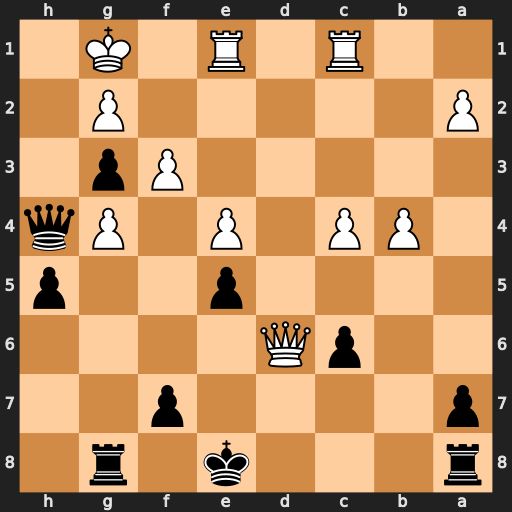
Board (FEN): r3k1r1/p4p2/2pQ4/4p2p/1PP1P1Pq/5Pp1/P5P1/2R1R1K1
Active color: b
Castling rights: q
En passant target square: -
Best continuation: Qh2+ Kf1 Qh1+ Ke2 Qxg2+